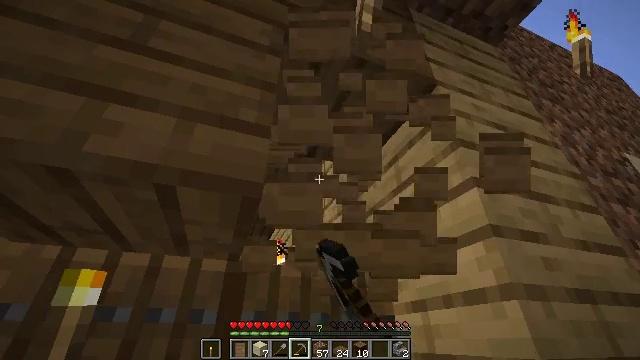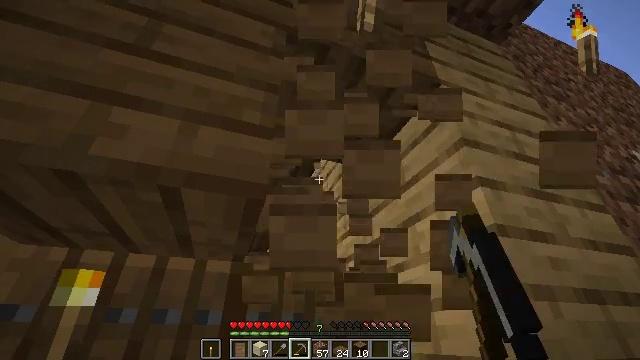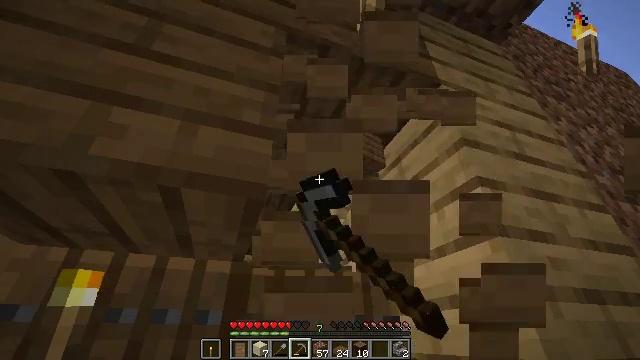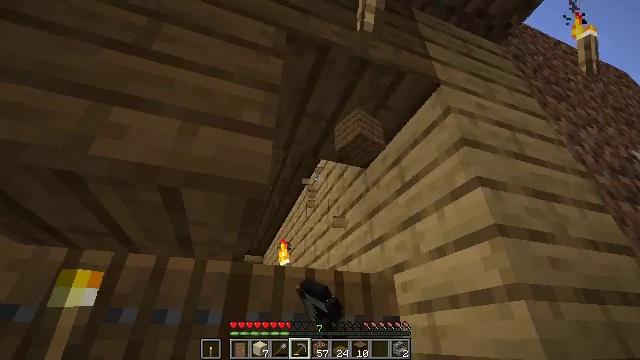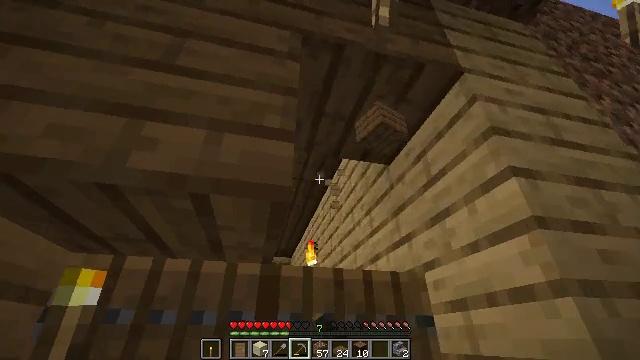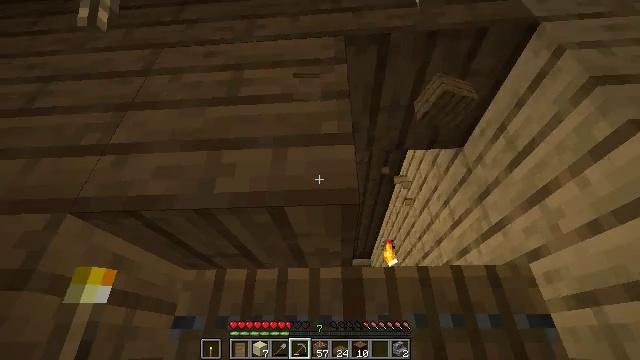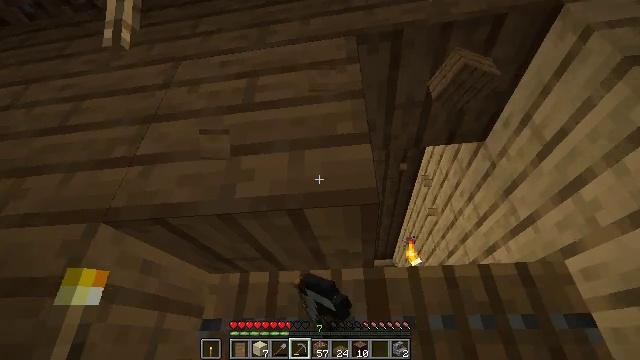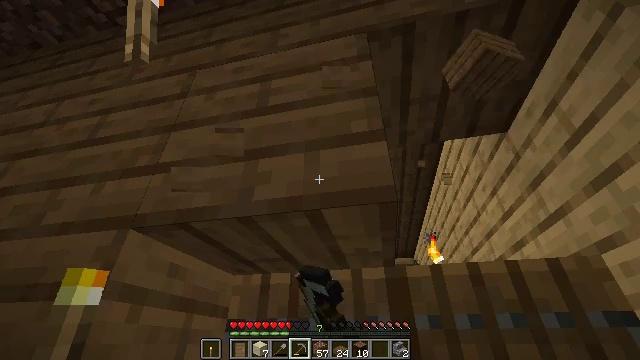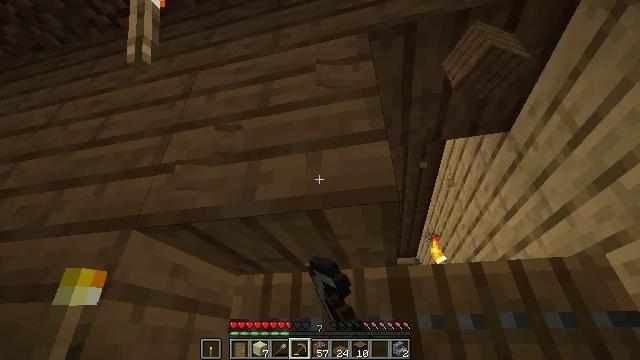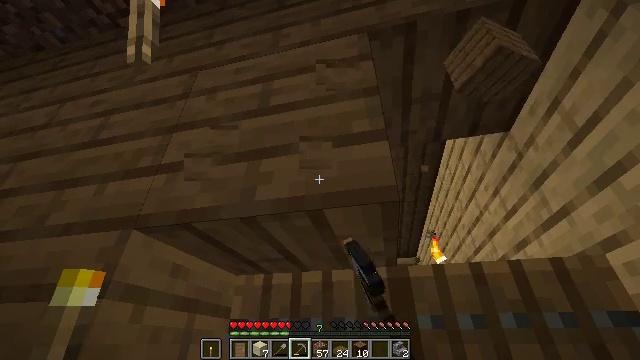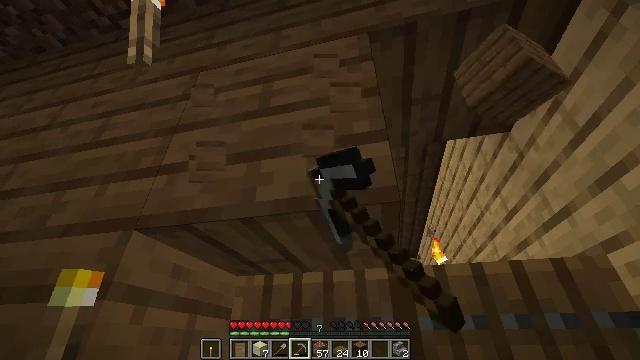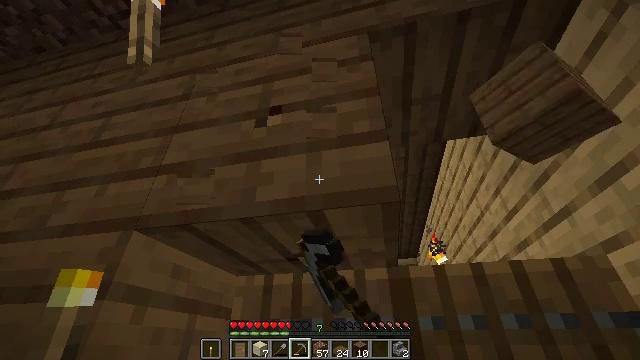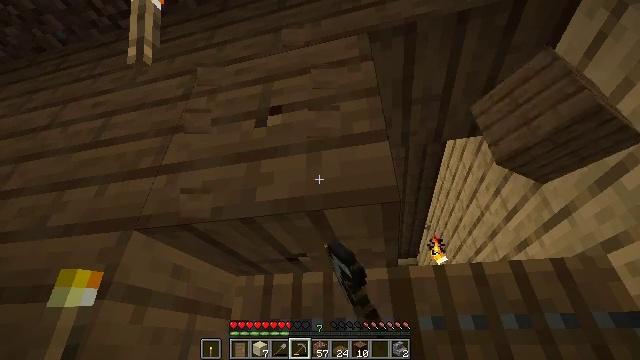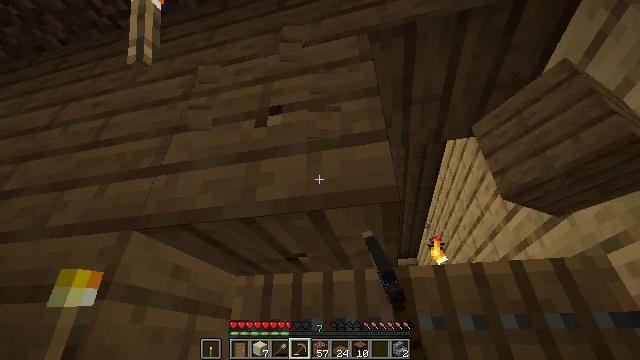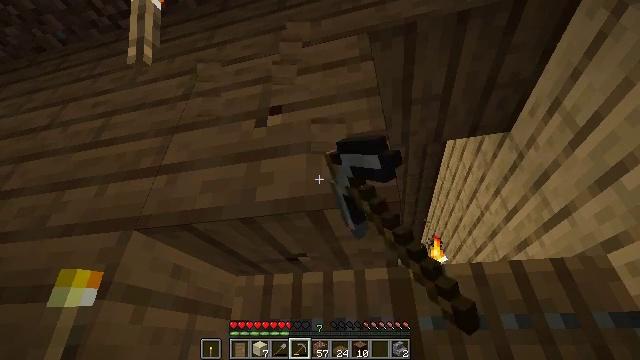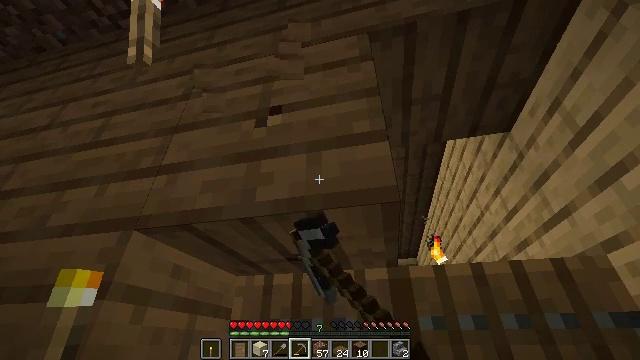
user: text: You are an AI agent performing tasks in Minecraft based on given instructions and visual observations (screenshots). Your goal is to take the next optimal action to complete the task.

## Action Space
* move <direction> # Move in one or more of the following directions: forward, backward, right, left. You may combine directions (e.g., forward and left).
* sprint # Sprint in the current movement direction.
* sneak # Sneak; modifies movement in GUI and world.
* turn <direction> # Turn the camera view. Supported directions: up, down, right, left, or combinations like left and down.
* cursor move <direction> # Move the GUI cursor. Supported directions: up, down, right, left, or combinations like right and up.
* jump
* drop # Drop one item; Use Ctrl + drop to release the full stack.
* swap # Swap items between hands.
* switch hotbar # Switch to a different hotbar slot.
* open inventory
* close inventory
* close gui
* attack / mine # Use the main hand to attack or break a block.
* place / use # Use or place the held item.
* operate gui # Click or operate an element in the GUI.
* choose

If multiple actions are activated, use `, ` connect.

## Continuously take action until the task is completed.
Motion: motion action
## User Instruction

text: Attack the spruce planks to recycle them.
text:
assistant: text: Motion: attack / mine
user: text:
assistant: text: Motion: attack / mine
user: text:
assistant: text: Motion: attack / mine
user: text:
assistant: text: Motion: turn left, attack / mine
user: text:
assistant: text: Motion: turn left, attack / mine
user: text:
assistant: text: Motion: turn left, attack / mine
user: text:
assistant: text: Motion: turn left, attack / mine
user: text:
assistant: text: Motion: attack / mine
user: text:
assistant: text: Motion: attack / mine
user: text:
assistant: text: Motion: attack / mine
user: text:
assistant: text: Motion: attack / mine
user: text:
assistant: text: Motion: attack / mine
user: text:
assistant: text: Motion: attack / mine
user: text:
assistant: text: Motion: attack / mine
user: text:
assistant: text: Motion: attack / mine
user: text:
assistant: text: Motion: attack / mine
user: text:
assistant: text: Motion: attack / mine
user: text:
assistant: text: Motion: attack / mine
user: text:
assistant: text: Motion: attack / mine
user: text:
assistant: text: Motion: attack / mine
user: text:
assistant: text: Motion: attack / mine
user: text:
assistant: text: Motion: attack / mine
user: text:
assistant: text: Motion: attack / mine
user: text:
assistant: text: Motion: attack / mine
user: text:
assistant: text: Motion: attack / mine
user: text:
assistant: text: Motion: attack / mine
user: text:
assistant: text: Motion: attack / mine
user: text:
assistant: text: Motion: attack / mine
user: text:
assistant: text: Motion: attack / mine
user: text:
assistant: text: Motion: attack / mine